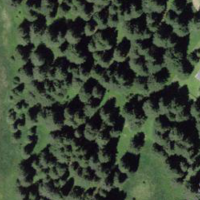
EUNIS habitat code: 43
Species observed at this site:
Vaccinium myrtillus